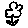
Label: flower